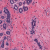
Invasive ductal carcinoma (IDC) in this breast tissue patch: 0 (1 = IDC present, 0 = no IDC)